Field crop: maize
Growth stage: 2
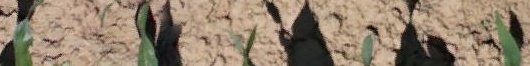
Species: maize